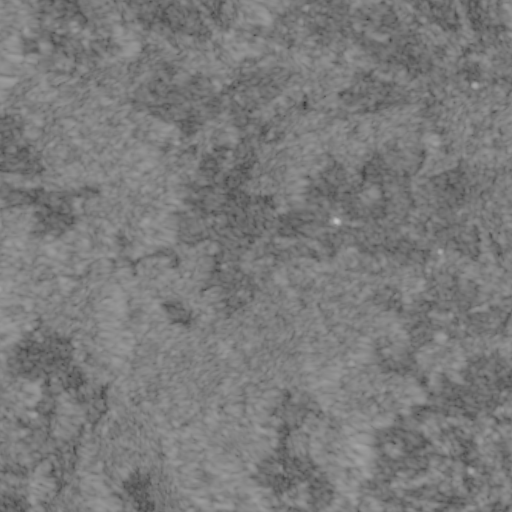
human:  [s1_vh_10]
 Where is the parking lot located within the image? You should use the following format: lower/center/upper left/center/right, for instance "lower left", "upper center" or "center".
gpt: The parking lot is located in the lower right of the image.
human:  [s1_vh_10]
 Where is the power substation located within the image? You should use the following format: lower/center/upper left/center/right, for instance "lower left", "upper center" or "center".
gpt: The power substation is located in the upper left of the image.
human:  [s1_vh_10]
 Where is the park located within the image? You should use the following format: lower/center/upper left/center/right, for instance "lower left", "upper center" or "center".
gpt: There is no park in the image.

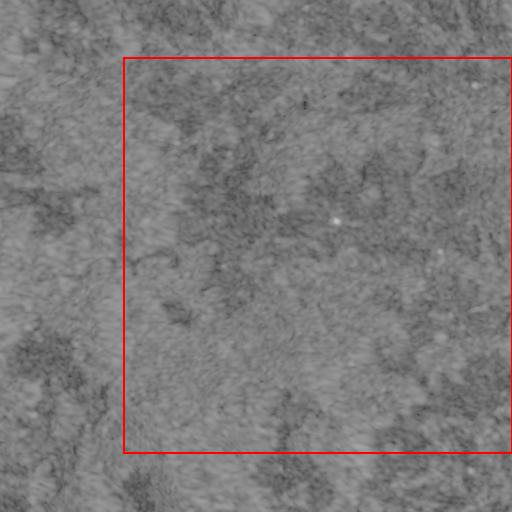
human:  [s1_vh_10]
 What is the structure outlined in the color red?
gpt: The structure outlined in red is a crop field.
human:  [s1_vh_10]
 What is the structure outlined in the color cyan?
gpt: There is no cyan outline.